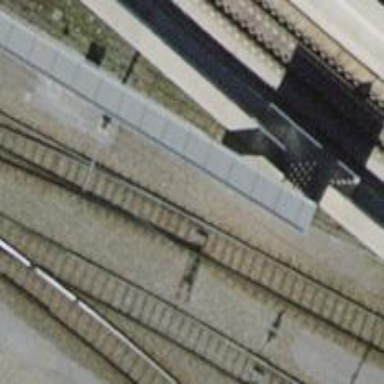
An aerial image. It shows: Railway yard with electrified tracks and single track.